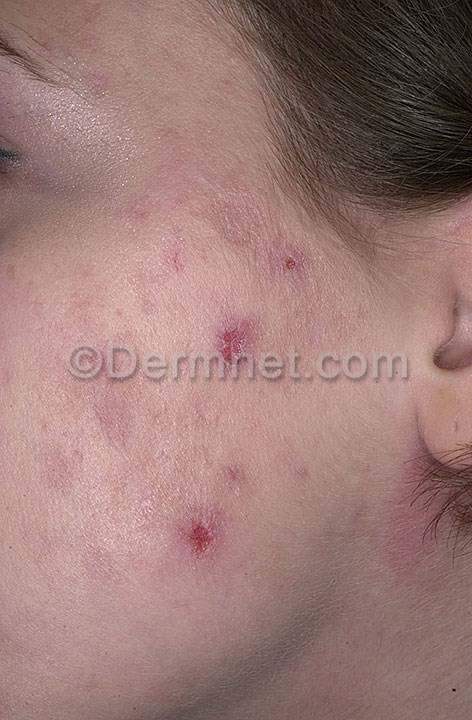
Disease: Acne and Rosacea Photos